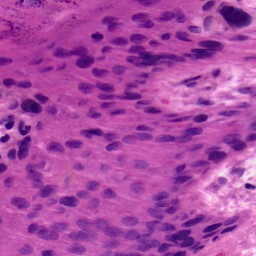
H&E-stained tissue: Skin